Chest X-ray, AP view. Patient: 50 years old, sex M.
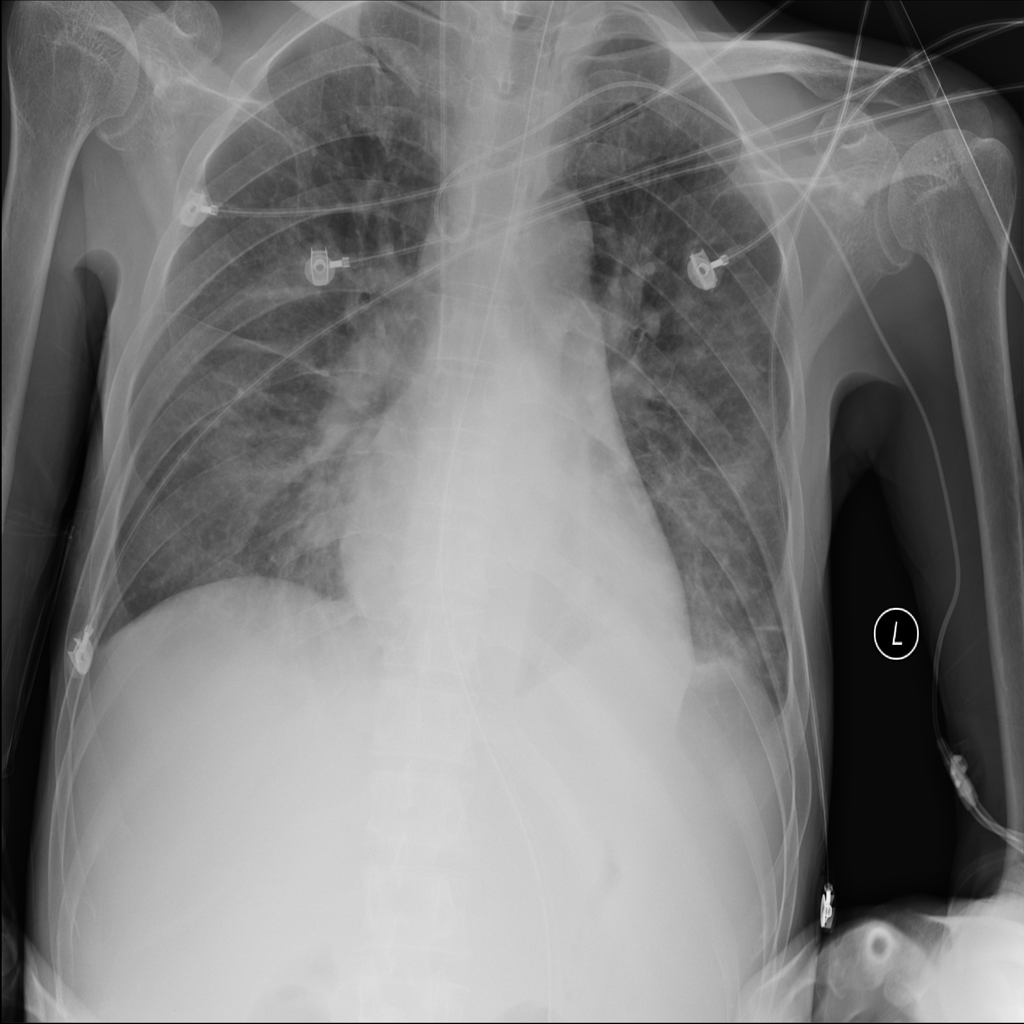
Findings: Infiltration